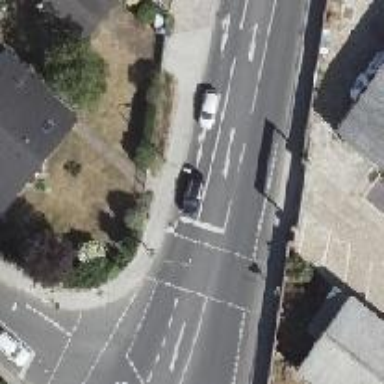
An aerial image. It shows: Road with traffic signals.